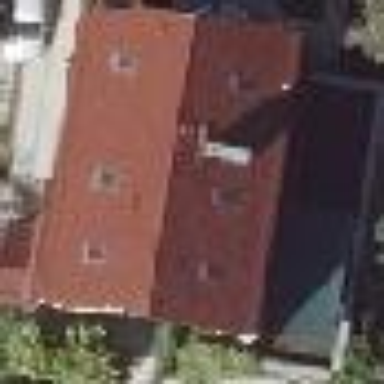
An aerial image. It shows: House with gambrel roof.